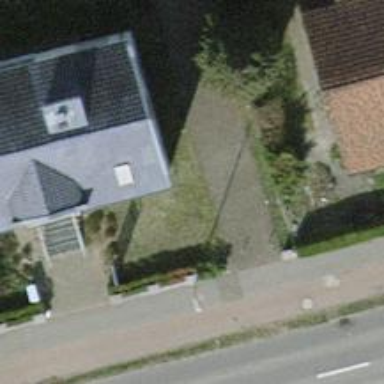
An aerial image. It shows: Bollard barrier.